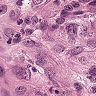
Metastatic tissue present: yes